The plot shows how the frequency content of a rotor-rig vibration signal evolves over time (STFT spectrogram). Determine the machine's mechanical condition. Answer with exactly one of: normal, misalignment, unbalance, looseness.
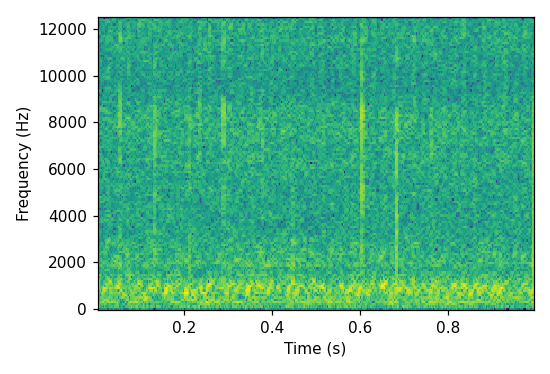
Answer: misalignment